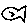
Label: fish